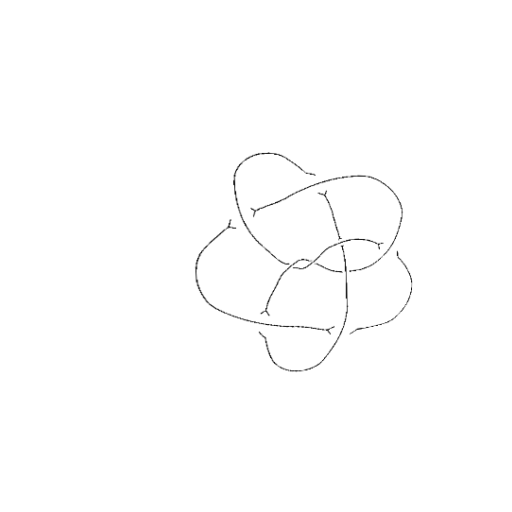
Crossing number: 9